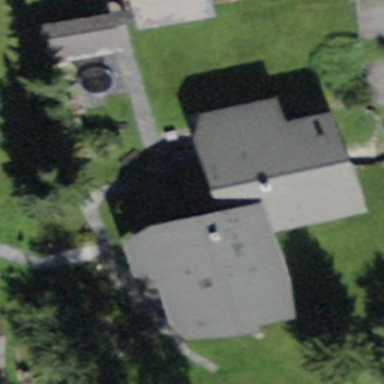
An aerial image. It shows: Building with tiled roof.